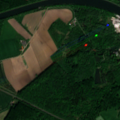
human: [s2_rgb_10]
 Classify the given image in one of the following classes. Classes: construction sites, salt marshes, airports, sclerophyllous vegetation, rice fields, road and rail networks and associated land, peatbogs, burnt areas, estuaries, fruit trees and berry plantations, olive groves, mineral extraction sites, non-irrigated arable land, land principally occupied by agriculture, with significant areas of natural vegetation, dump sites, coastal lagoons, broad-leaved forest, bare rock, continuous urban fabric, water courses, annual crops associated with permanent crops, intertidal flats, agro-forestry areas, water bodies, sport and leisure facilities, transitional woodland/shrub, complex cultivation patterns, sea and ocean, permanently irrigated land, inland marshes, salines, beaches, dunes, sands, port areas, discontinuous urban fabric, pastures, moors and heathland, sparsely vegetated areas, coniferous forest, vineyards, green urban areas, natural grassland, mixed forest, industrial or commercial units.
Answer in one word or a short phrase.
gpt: discontinuous urban fabric, non-irrigated arable land, complex cultivation patterns, land principally occupied by agriculture, with significant areas of natural vegetation, broad-leaved forest